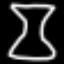
Label: hourglass